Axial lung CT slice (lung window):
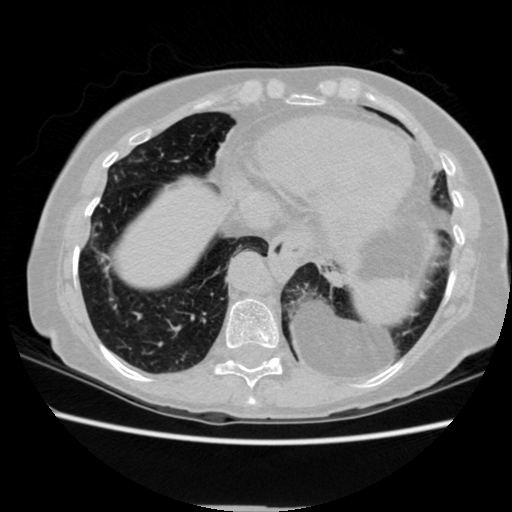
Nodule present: no